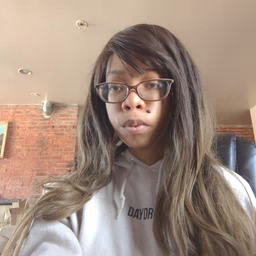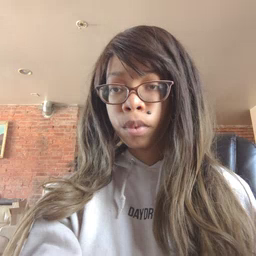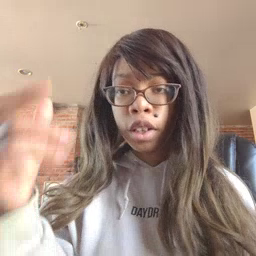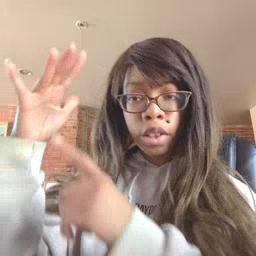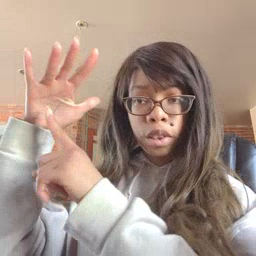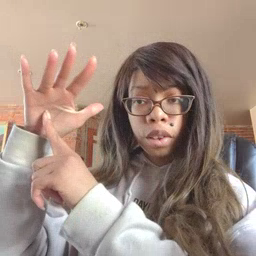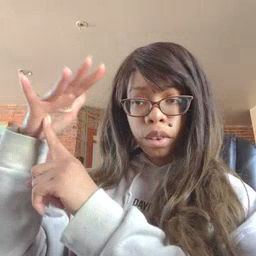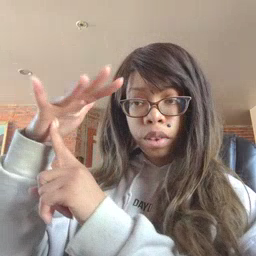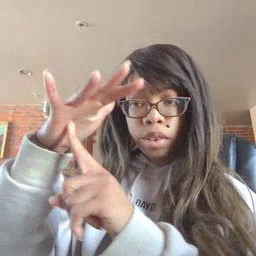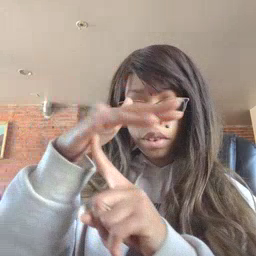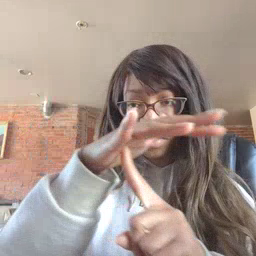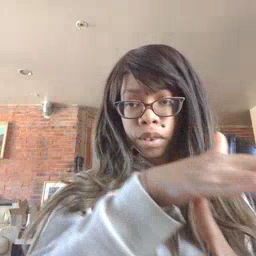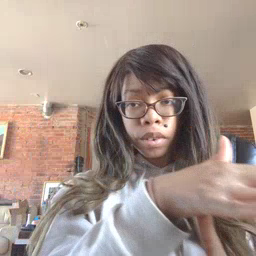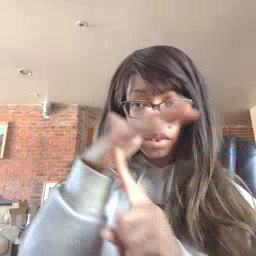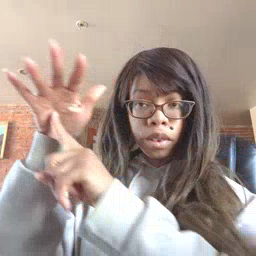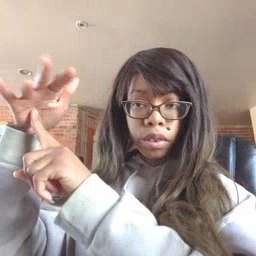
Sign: helicopter